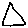
Label: triangle